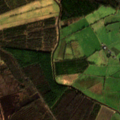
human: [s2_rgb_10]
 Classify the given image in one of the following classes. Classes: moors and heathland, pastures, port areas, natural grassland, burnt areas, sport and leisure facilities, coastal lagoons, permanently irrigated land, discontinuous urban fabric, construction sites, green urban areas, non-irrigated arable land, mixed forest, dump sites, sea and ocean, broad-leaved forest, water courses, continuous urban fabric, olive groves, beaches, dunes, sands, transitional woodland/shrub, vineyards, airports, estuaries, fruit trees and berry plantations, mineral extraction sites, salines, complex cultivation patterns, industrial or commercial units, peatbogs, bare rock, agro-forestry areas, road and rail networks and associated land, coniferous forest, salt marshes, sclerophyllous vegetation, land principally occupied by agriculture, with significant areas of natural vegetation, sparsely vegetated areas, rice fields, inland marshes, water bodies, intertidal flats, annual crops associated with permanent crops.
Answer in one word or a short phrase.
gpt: pastures, coniferous forest, mixed forest, transitional woodland/shrub, peatbogs